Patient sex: M
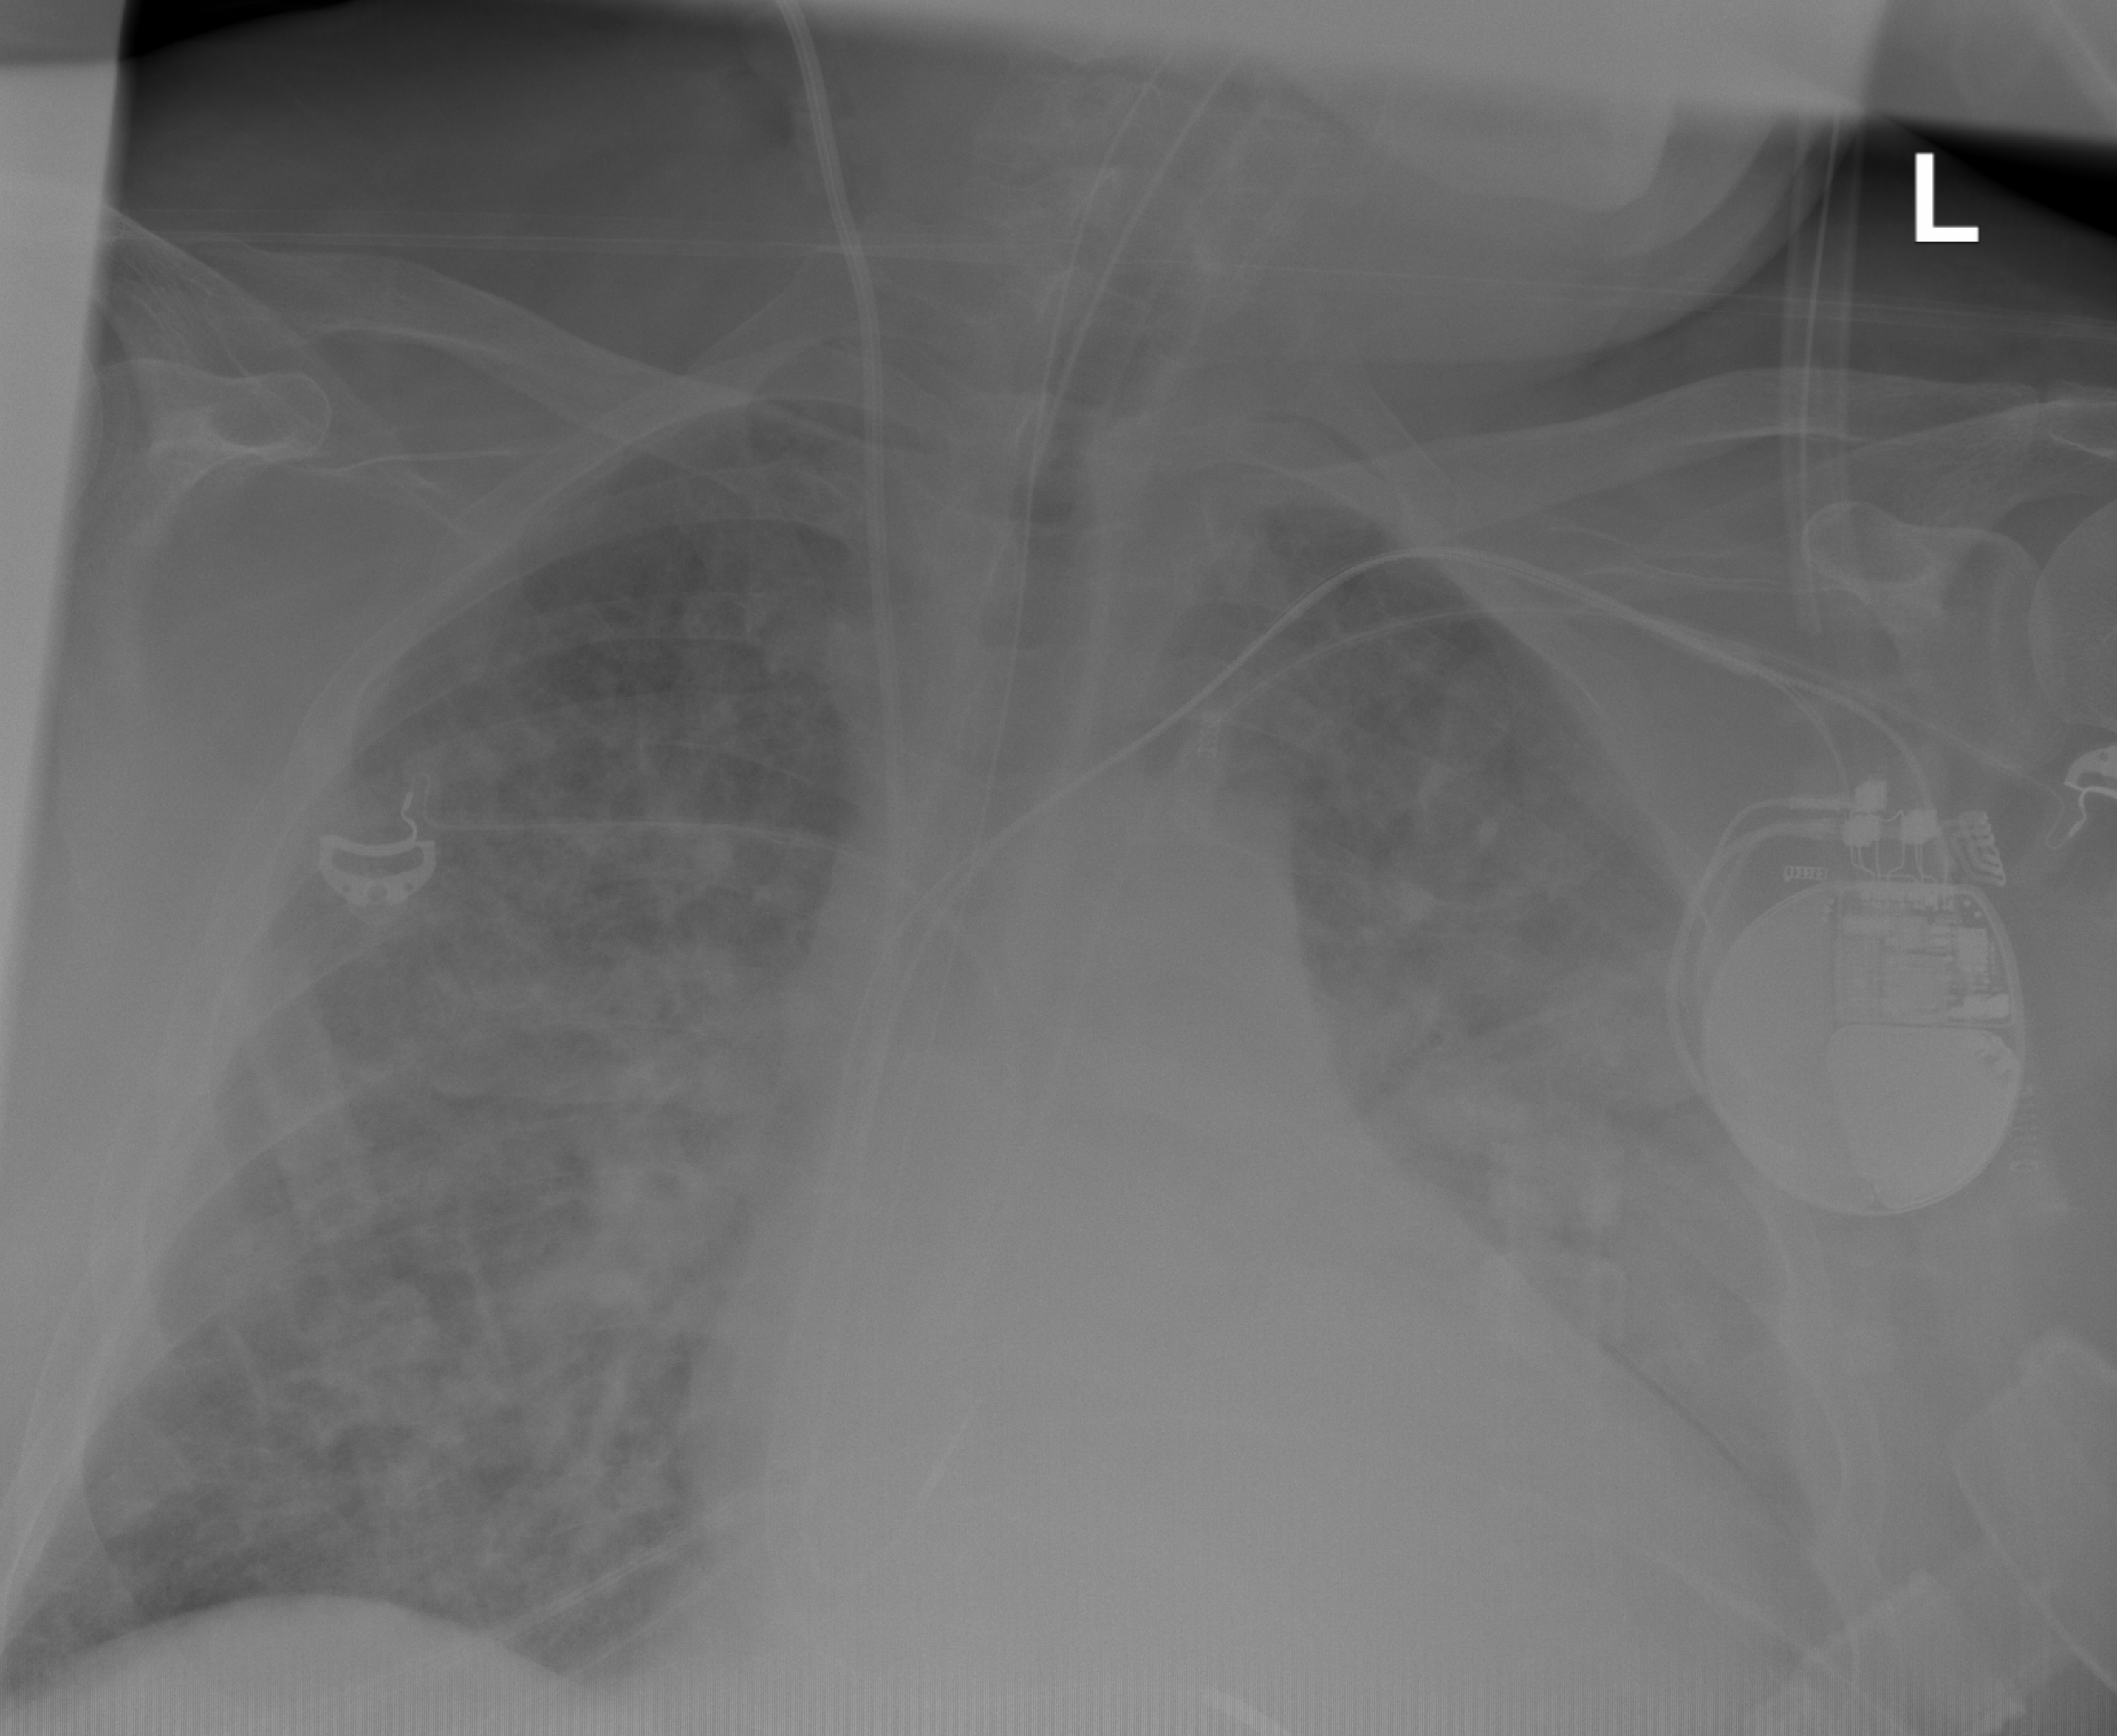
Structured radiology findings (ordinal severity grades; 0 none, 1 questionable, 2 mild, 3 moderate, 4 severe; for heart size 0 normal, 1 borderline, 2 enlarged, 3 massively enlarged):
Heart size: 2
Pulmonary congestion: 3
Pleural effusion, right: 1
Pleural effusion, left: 2
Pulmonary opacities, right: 3
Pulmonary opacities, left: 3
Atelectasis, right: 2
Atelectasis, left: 2